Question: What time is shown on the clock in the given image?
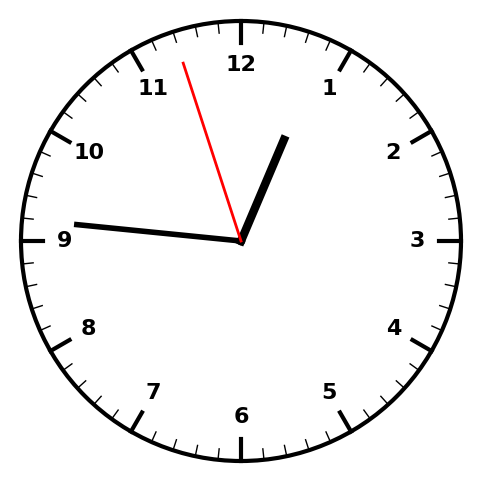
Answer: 12:45:57